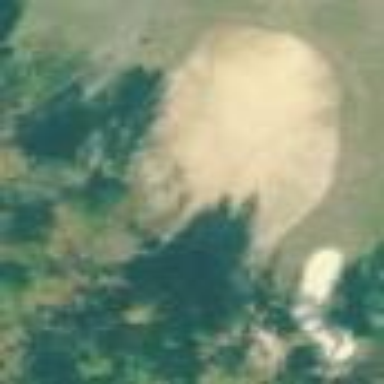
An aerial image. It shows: Golf bunker.